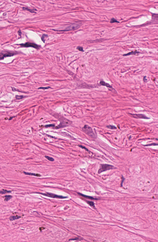
Tumor epithelial tissue: no
Tumor-associated stroma tissue: yes
Normal tissue: no